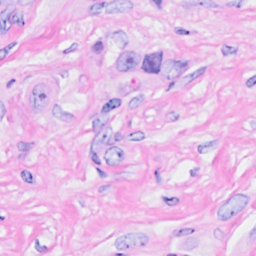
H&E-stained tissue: Breast